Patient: sex M, age 72
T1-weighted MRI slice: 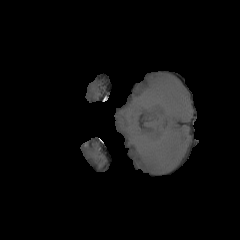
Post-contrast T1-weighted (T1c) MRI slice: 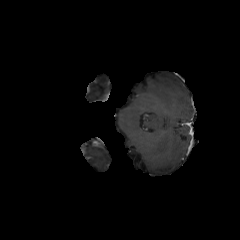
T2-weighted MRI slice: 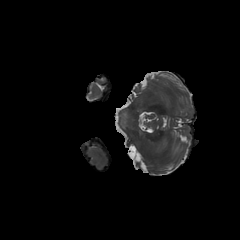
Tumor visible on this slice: no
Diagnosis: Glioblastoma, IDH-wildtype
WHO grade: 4